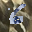
Label: 6